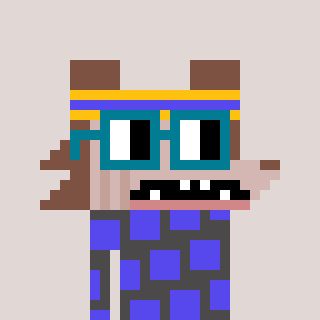
a pixel art character with square dark green glasses, a werewolf-shaped head and a grayscale-colored body on a warm background